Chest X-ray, PA view. Patient: 45 years old, sex M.
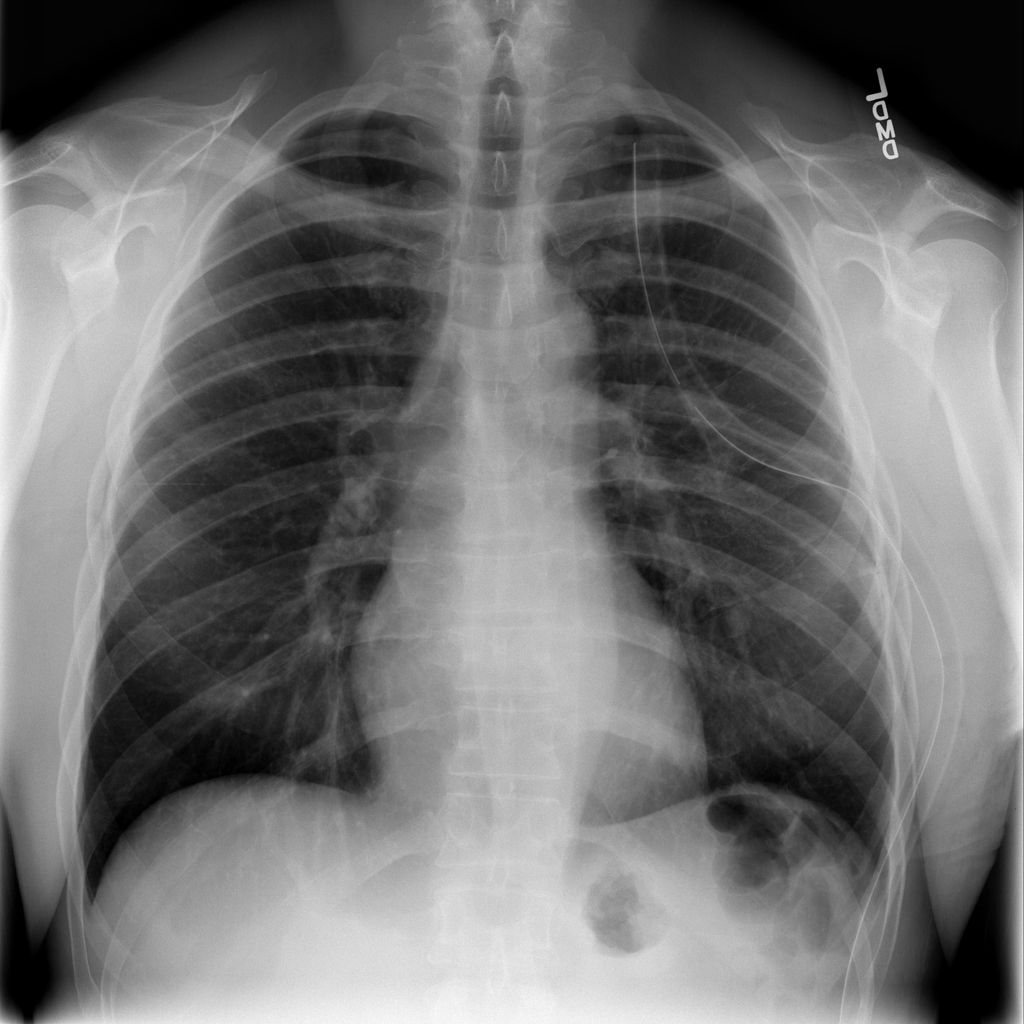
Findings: Effusion, Nodule